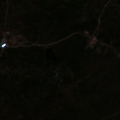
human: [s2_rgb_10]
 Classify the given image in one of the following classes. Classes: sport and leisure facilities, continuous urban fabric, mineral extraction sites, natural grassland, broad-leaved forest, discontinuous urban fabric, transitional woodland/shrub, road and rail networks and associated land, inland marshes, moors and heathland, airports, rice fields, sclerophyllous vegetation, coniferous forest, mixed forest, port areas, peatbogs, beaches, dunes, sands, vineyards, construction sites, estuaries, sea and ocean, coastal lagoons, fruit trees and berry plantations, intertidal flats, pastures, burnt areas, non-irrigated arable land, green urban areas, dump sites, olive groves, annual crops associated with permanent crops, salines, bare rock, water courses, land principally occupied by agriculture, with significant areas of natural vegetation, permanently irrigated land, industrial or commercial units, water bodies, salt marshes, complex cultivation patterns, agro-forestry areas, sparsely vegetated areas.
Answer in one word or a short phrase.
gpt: continuous urban fabric